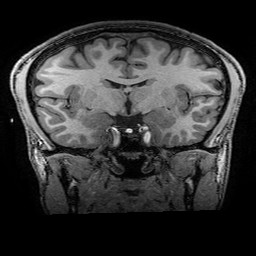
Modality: T1w
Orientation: sagittal
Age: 19
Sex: male
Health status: healthy